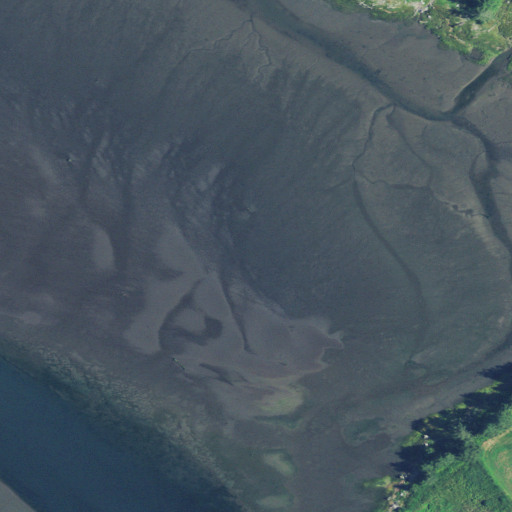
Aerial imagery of bar in Oregon named Kilchis Flat containing open water, herbaceous wetlands, barren land, and woody wetlands